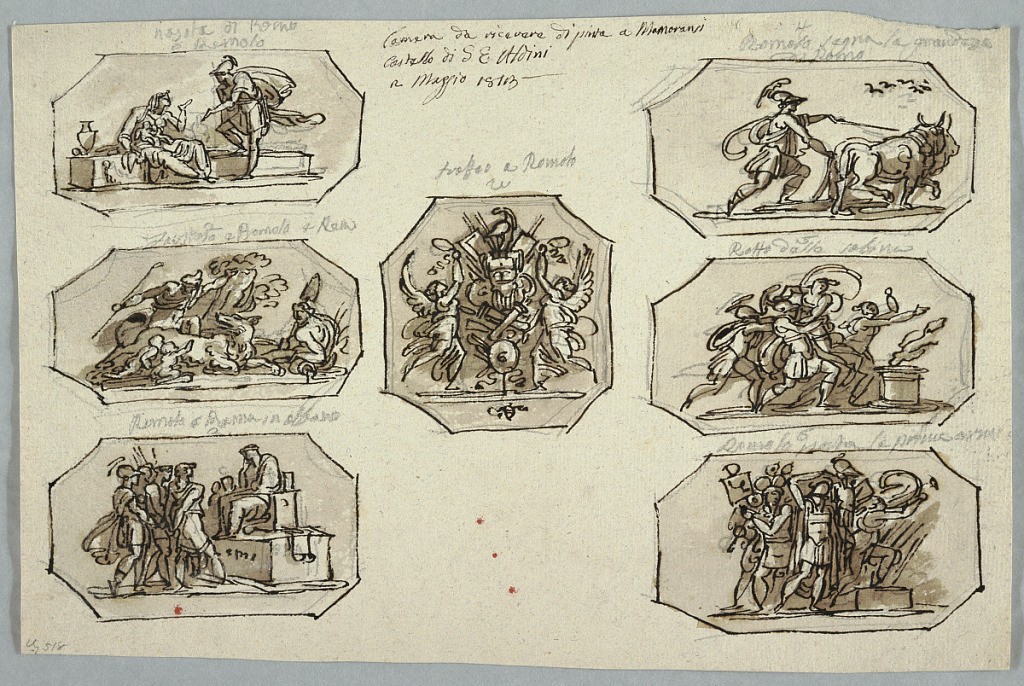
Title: Romulus and Remus: Decorations for Reception Room, Aldini Villa, Montmorency
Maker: Felice Giani, Italian, 1758–1823
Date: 1813
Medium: Pen, brown ink, and brown wash over black chalk on rough grey paper
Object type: Drawing
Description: Horiztontal rectangle. A) In the center is an octagon with two victories crowning a panoply. Caption written above with pencil: Troffeo Romolo." Laterally are rows of three hexagons. At left, top: the birth of Romulus and Remus. The mother sits with the twins on her lap and discourses with a warrior, caption: Nascita di Remo e Romolo. Center: Faustulus finds the twins. They are being nursed by a she-wolf. At right, the river-god, Tiber. Bottom, Romulus and Remus are brought before Numitor. Soldiers bring the fettered twins. The king is enthroned at right (with captions). Right row, top: Romulus traces out the form of Rome. He directs two bulls drawing a plough (with caption). Center: the rape of the Sabine maidens. Two pairs are shown; an alter at right. Bottom: Romulus carries a panoply, accompanied by soldiers. Reverse: B) A circle is divided into eight segments, each showing two putti with arms.